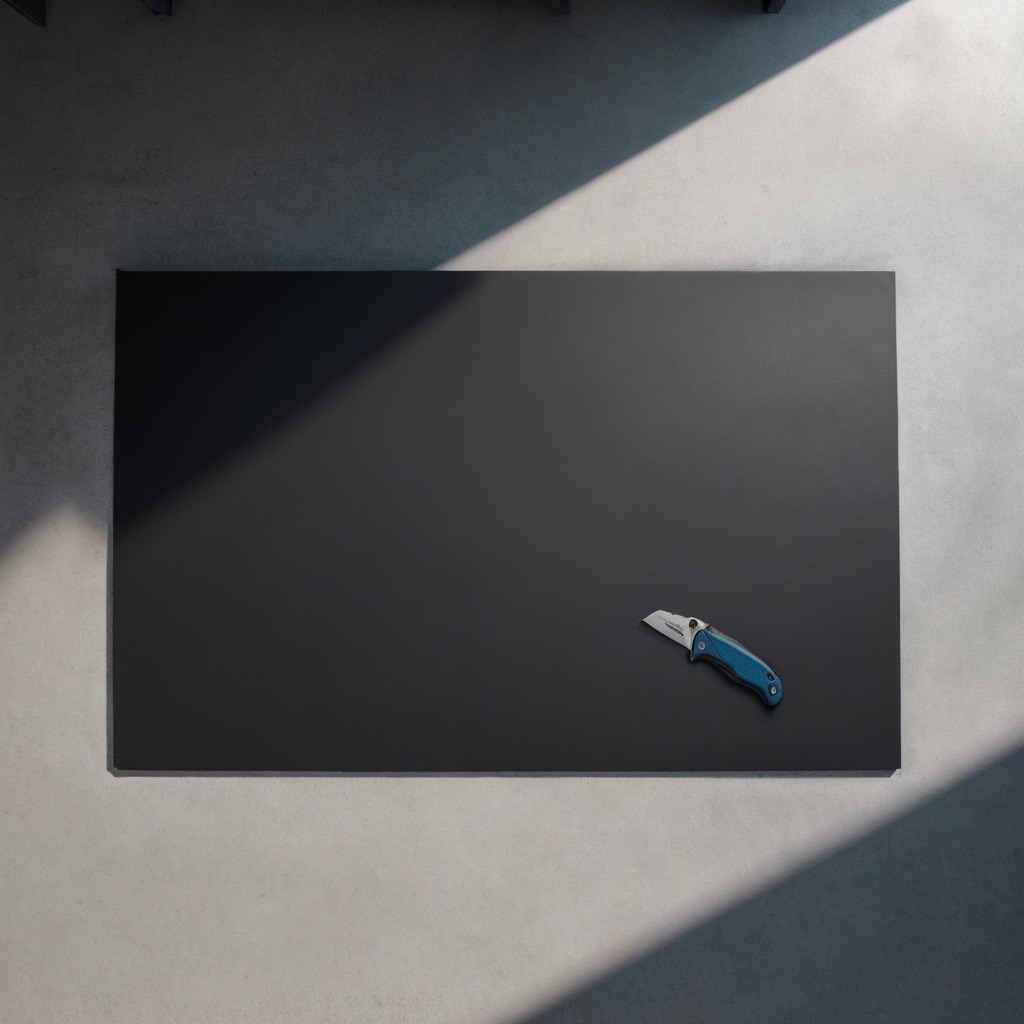
A utility knife is lying on the clean granite tabletop covered with a black rubber mat inside a workshop under bright overhead lighting crisp shadows high clarity worn but beneath the mat